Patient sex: M
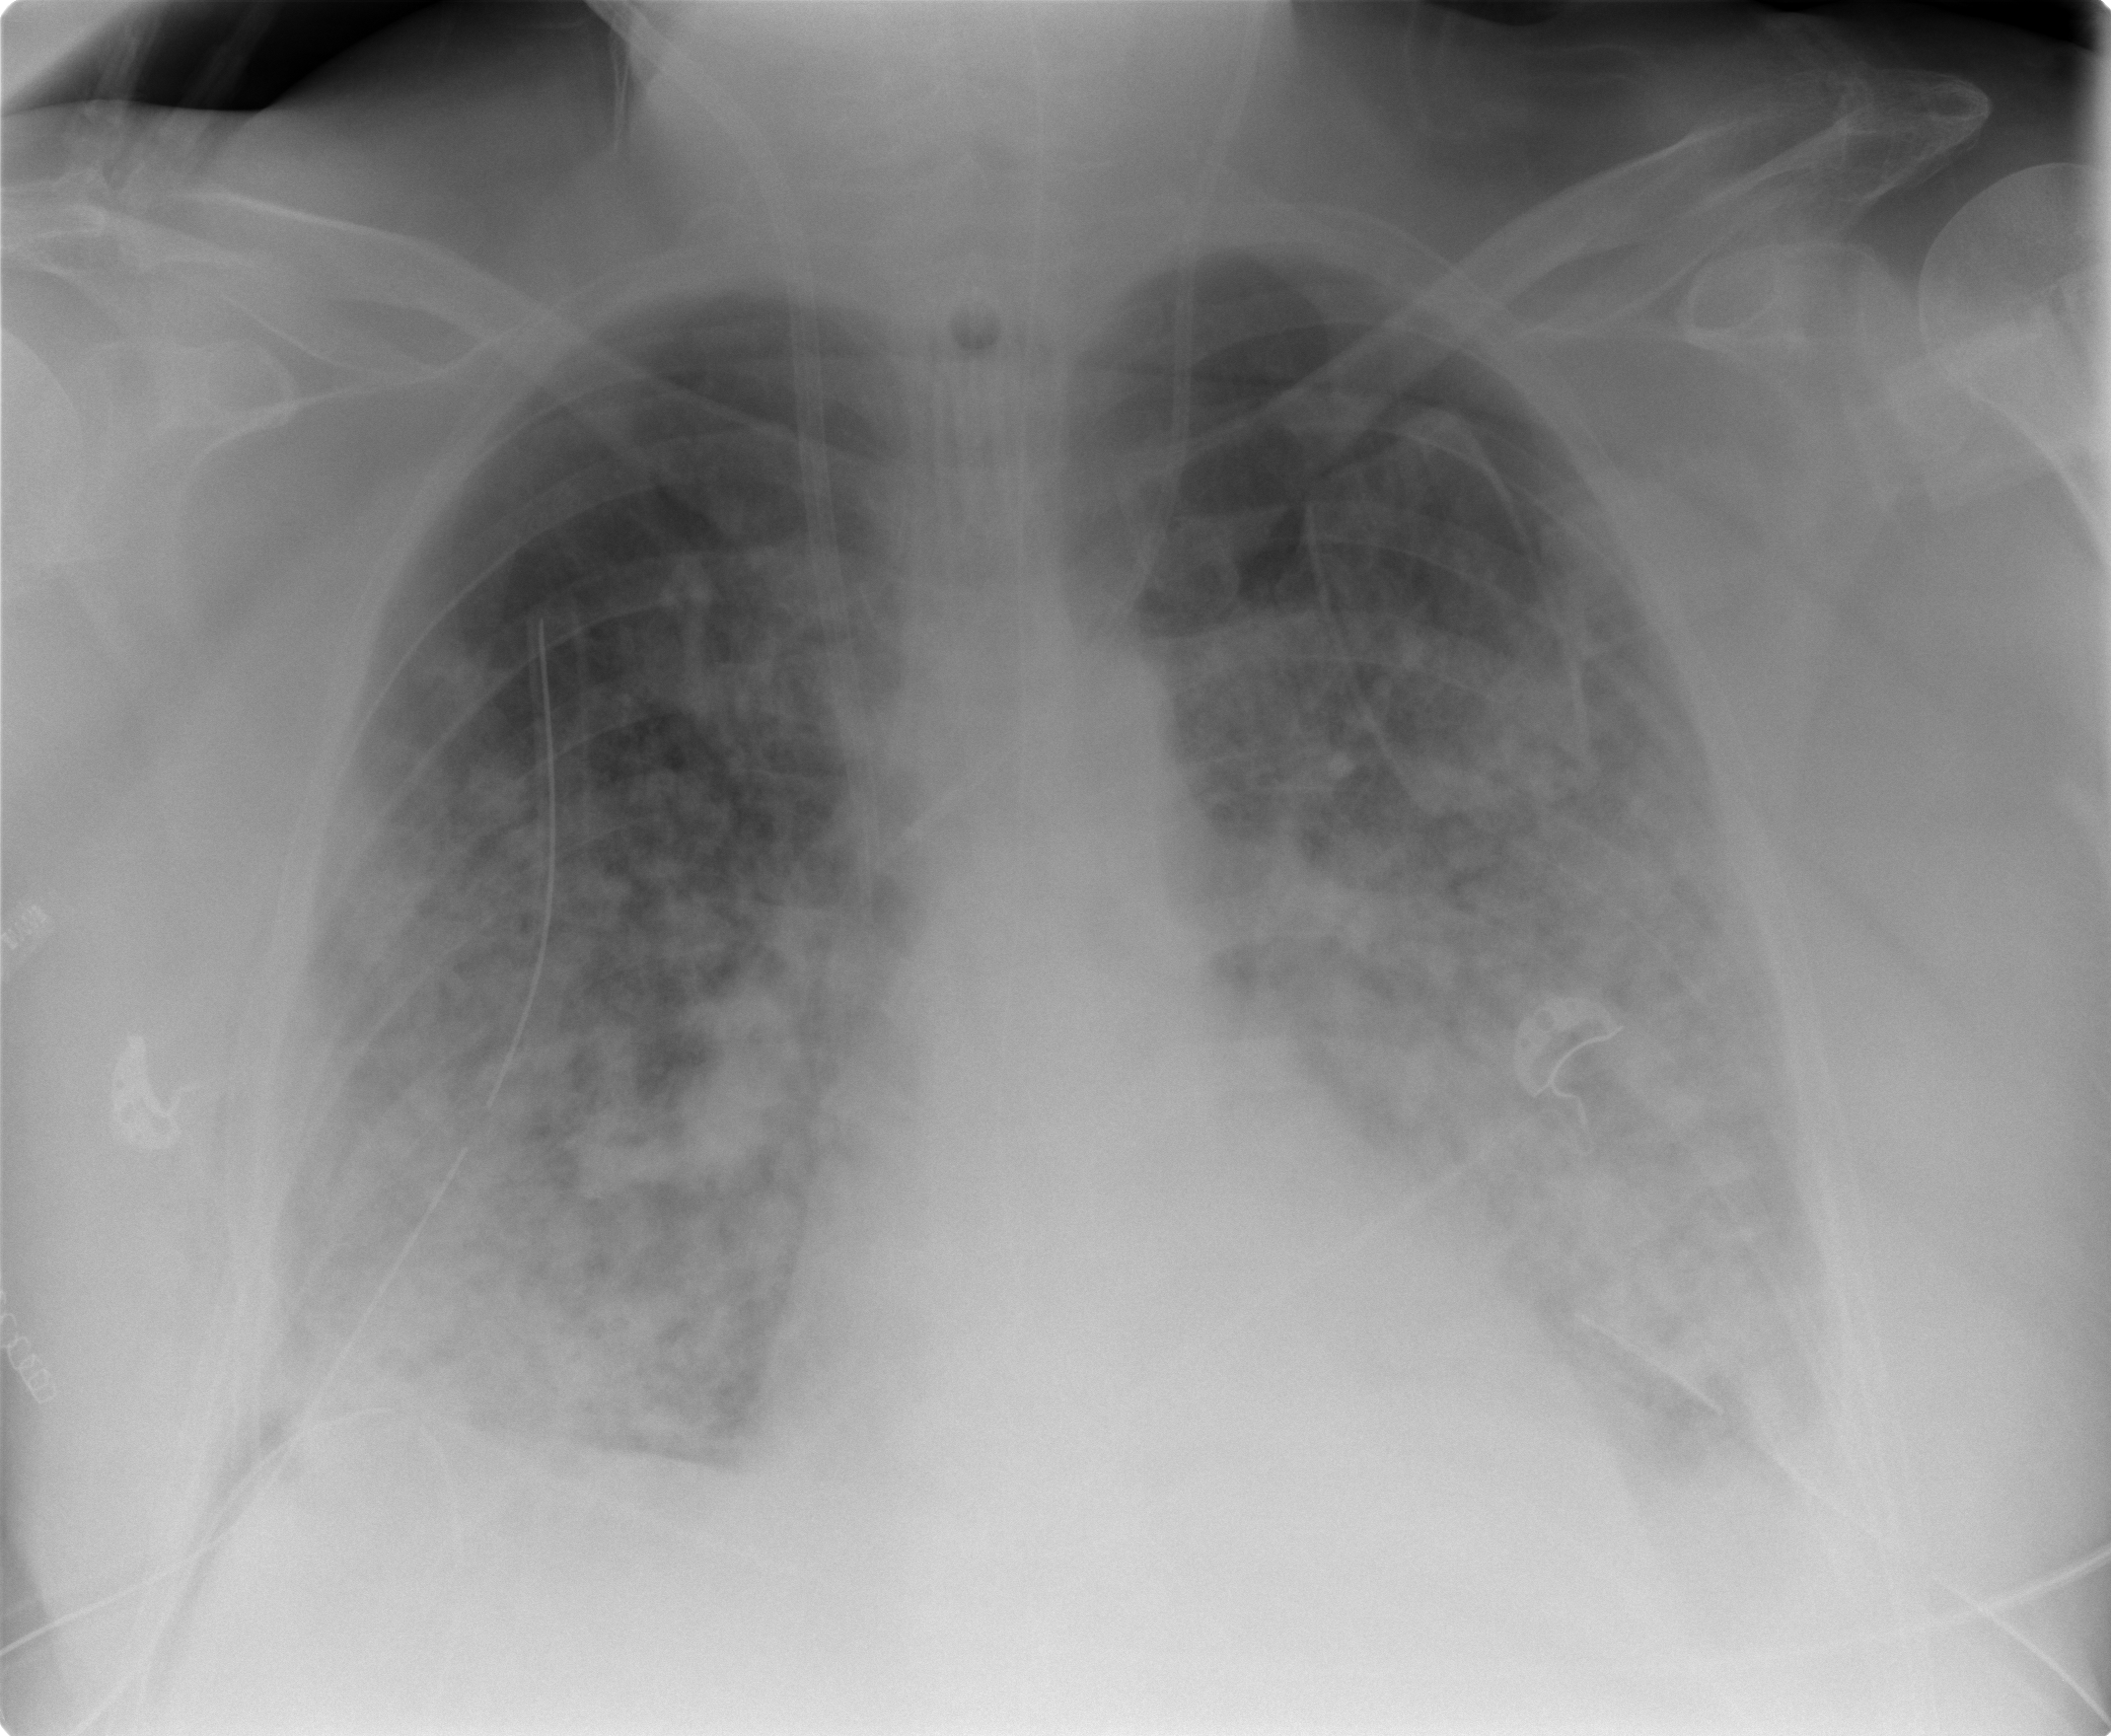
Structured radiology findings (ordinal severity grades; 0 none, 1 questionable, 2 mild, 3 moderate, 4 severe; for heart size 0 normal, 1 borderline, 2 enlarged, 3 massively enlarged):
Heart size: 2
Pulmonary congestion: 1
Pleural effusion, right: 1
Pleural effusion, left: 1
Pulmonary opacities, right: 3
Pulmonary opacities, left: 3
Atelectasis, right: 2
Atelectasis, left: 2